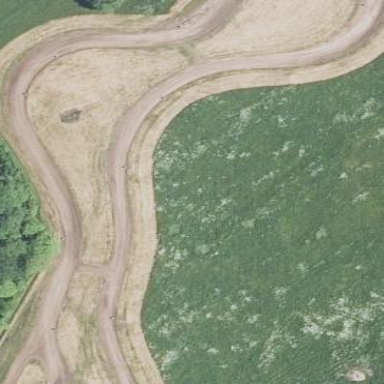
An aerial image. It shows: Unpaved motocross raceway.